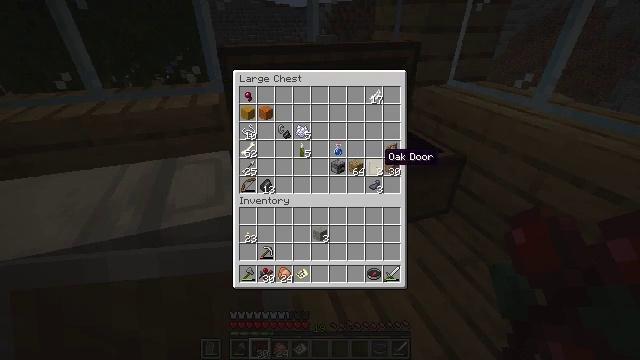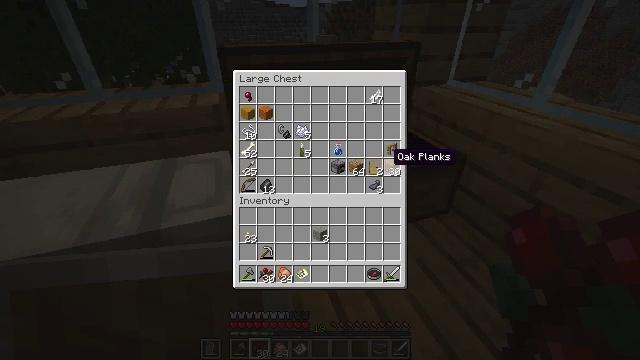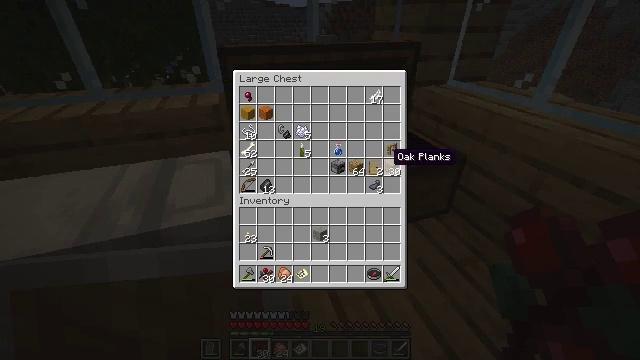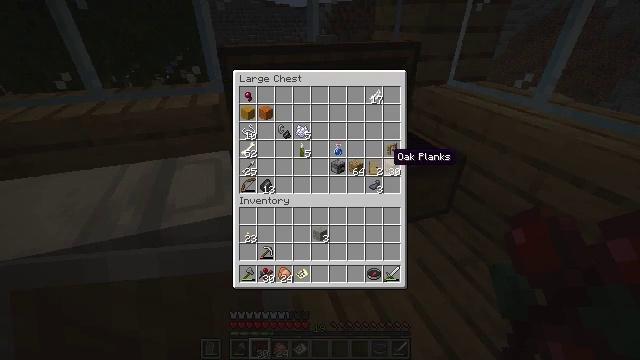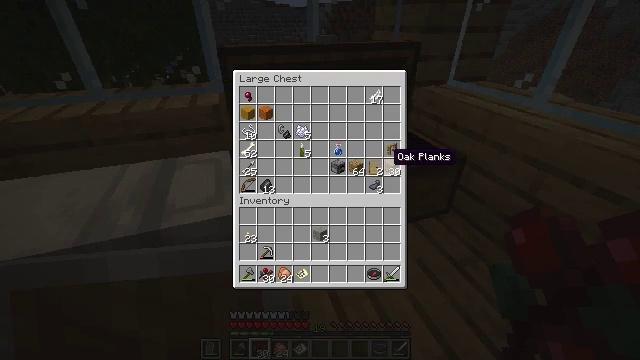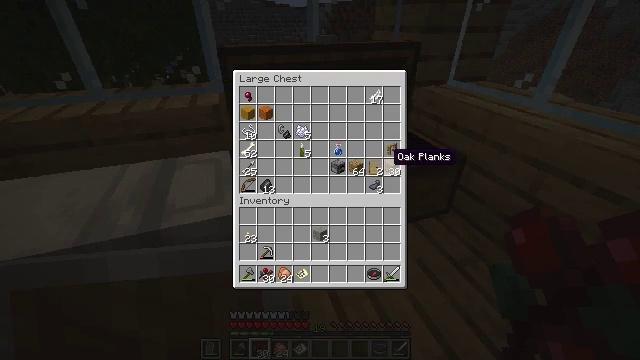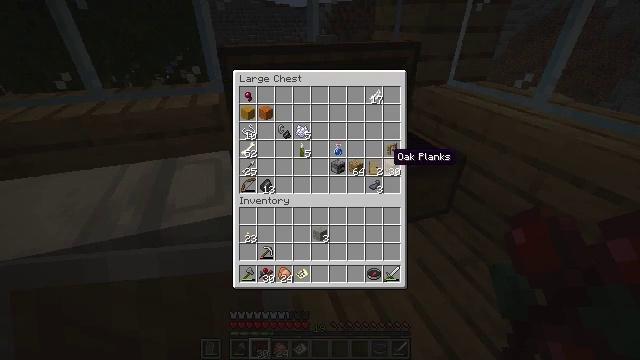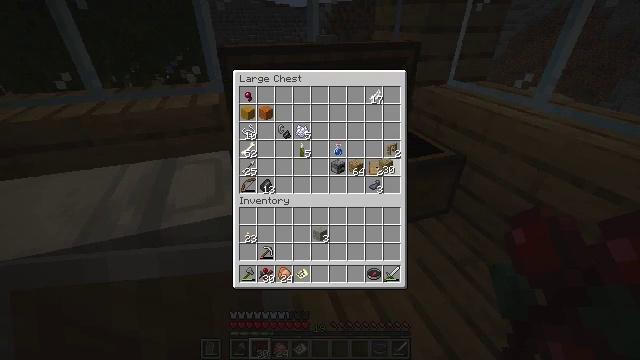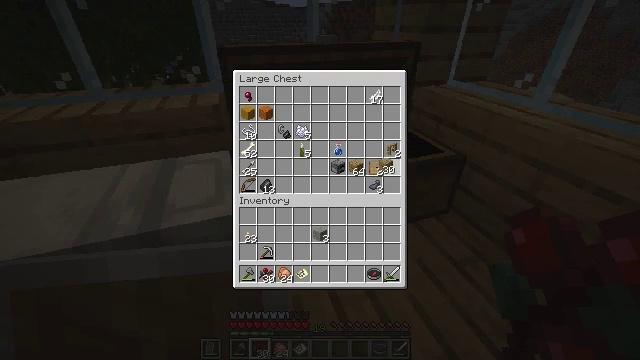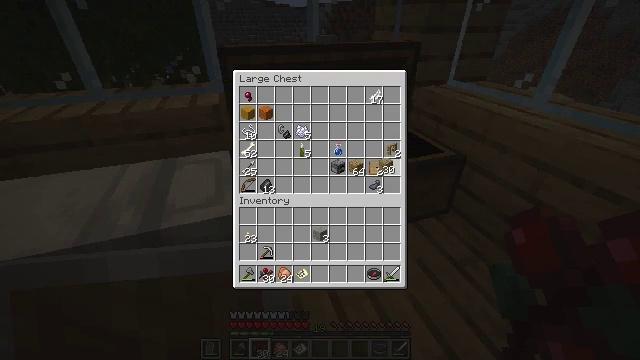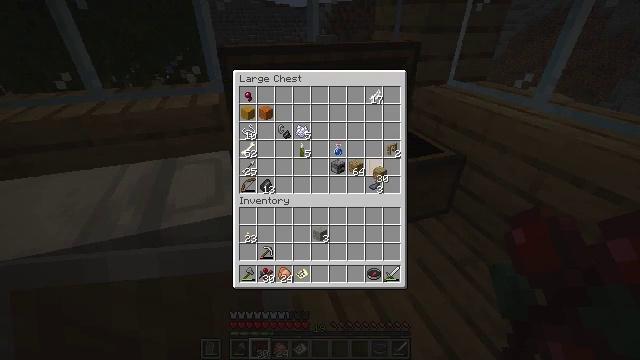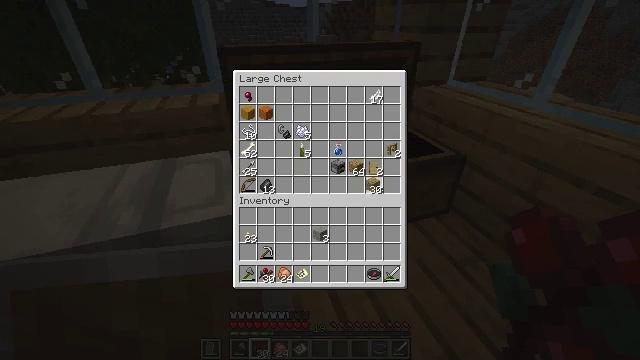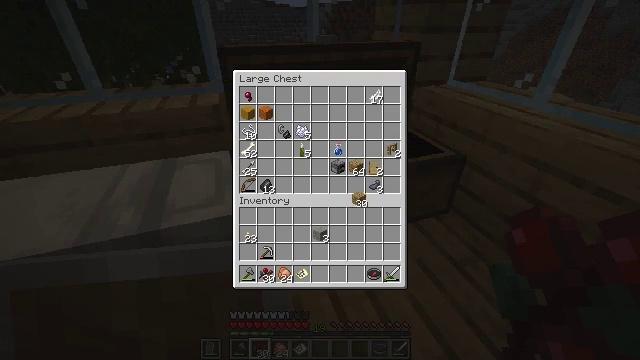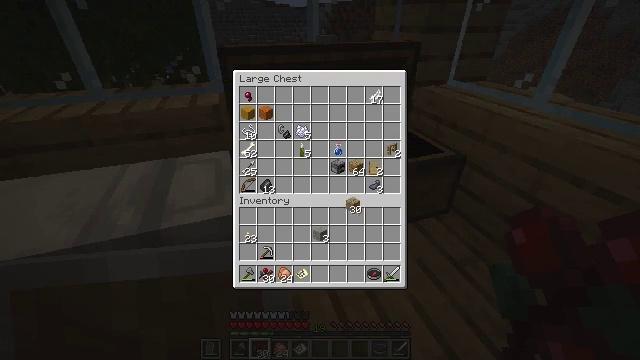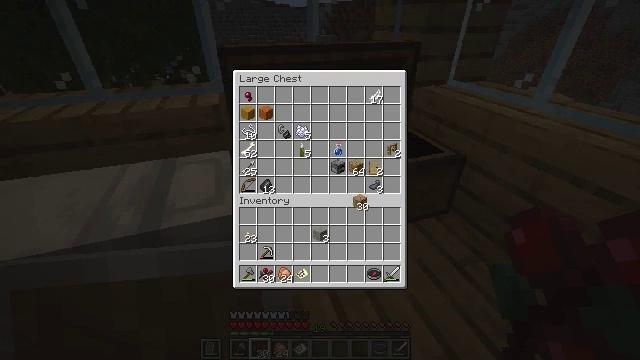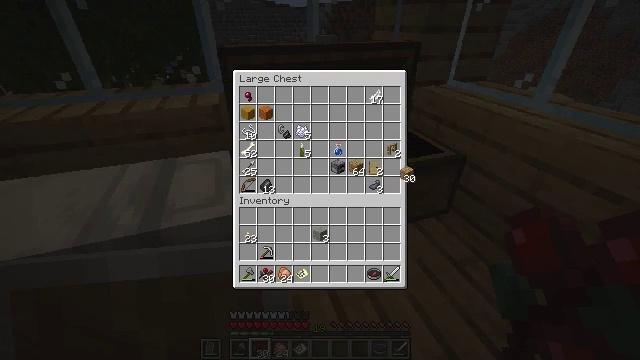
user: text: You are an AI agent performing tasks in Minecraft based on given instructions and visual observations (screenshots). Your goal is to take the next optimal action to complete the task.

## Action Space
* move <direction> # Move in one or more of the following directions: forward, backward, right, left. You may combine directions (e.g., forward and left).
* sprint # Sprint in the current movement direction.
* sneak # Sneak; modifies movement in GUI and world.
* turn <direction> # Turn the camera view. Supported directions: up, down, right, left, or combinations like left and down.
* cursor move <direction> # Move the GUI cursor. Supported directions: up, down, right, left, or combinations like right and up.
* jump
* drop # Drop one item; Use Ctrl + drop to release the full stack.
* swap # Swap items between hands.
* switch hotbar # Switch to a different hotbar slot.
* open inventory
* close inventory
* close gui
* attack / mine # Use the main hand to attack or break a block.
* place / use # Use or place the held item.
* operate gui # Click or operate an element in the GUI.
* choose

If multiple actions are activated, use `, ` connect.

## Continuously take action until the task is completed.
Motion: motion action
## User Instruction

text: Use the crafting grid to create a light gray bed.
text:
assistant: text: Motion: cursor move right
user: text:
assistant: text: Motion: no_op
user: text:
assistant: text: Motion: no_op
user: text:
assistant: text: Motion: no_op
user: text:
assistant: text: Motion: no_op
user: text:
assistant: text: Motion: no_op
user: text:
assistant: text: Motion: operate gui
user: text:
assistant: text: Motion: operate gui
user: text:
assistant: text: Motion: operate gui
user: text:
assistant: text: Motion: cursor move down
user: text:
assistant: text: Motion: cursor move left and down
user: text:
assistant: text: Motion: cursor move left and down
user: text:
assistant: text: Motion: no_op
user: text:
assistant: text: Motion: cursor move right
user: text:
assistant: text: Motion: cursor move right and up
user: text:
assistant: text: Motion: cursor move right
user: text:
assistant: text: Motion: no_op
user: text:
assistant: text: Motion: no_op
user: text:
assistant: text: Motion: cursor move left
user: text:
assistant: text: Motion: no_op
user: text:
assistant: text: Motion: no_op
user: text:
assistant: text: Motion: no_op
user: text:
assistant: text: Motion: no_op
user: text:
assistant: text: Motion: no_op
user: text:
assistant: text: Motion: no_op
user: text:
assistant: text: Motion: operate gui
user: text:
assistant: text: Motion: operate gui
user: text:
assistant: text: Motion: operate gui
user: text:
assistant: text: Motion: no_op
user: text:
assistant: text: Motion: no_op